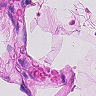
Metastatic tissue present: no